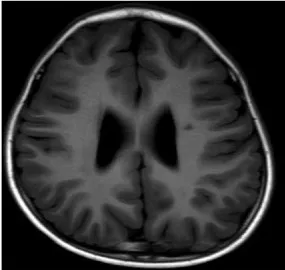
MRI of the patient's brain showing dilation of bilateral ventricles, a small patchy abnormal signal in paraventricular white matter.
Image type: radiology (mri)